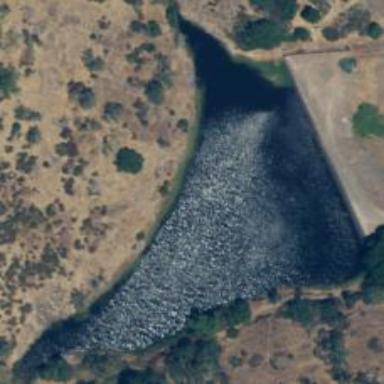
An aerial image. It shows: Reservoir of water.